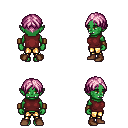
a pixel art fantasy rpg character, female body template, orc, green skin, maroon sleeveless shirt, gold greaves, pink parted hairstyle, leather bracers, brown shoes, four views (front, back, left, right), 2x2 character sprite sheet, small pixel art, hard edges, no anti-aliasing